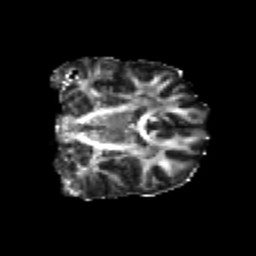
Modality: FA
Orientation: coronal
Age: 21
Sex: female
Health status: healthy
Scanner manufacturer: philips
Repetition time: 7.389 s
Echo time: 0.08599 s